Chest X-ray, AP view. Patient: 53 years old, sex M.
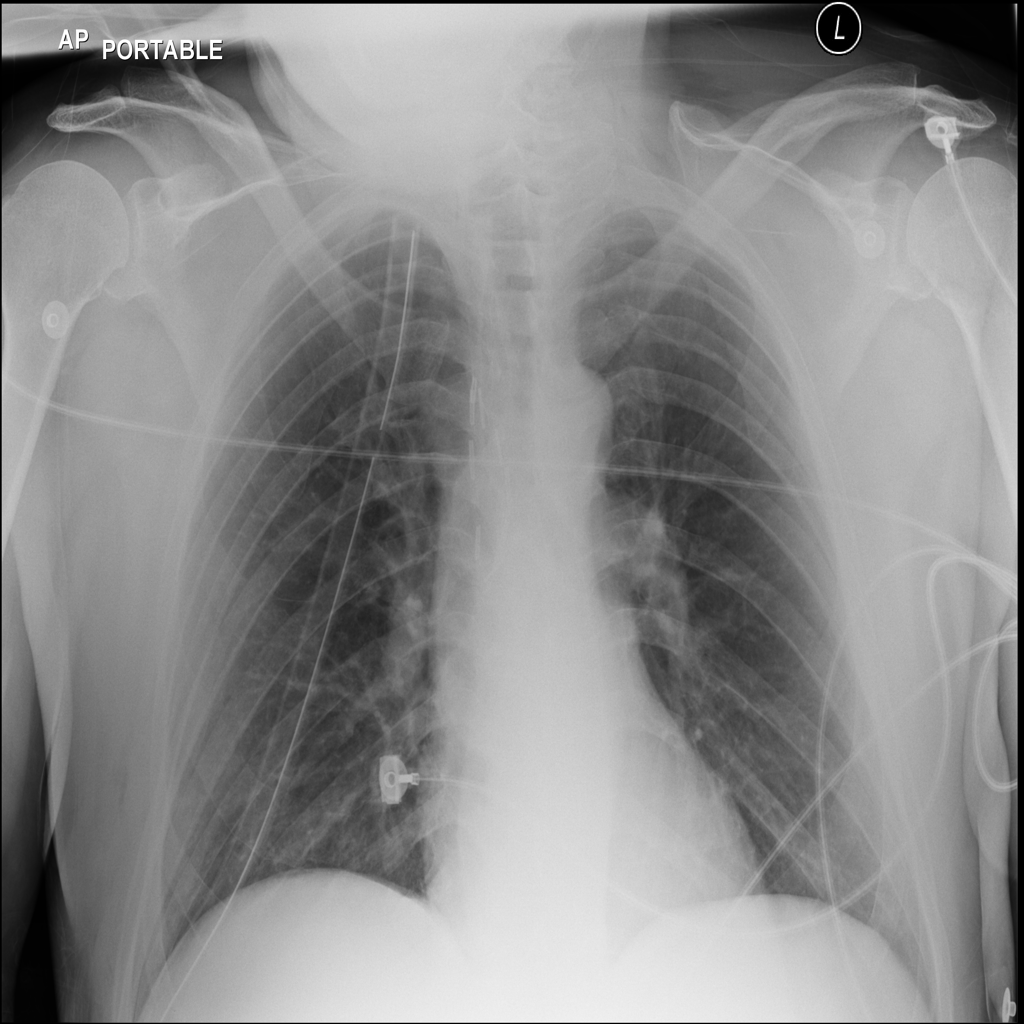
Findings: No Finding